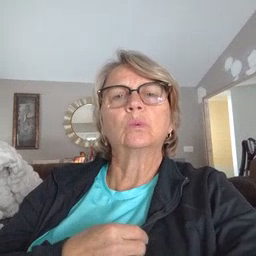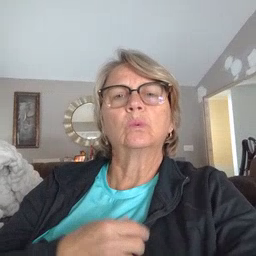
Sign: cute